Interaction volume radius: 5 \u00c5
Interaction volume height: 20 \u00c5
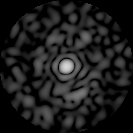
Disorder parameter: 0.8824